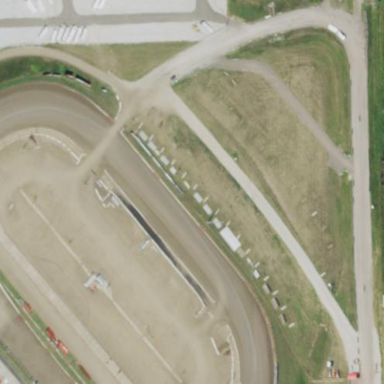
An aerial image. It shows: Dirt raceway designated as Dirt Track for motor sports.